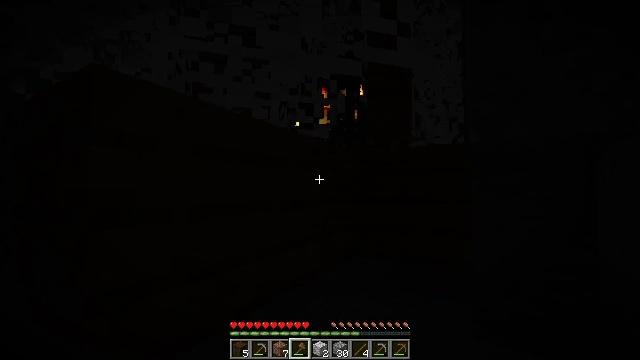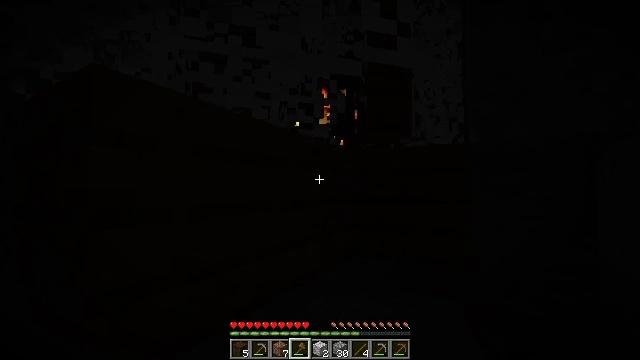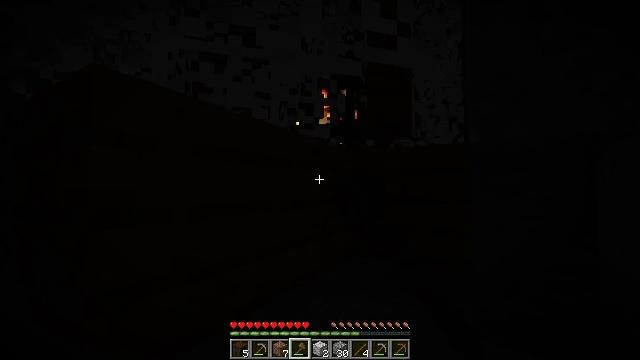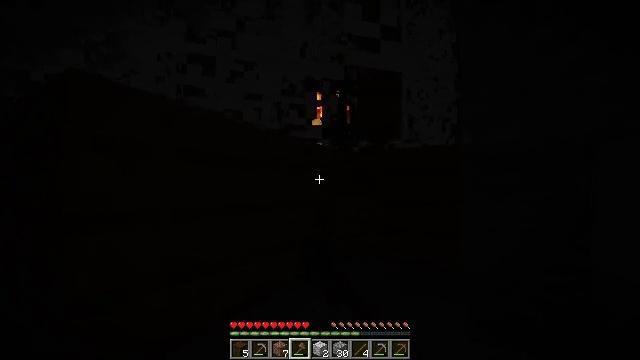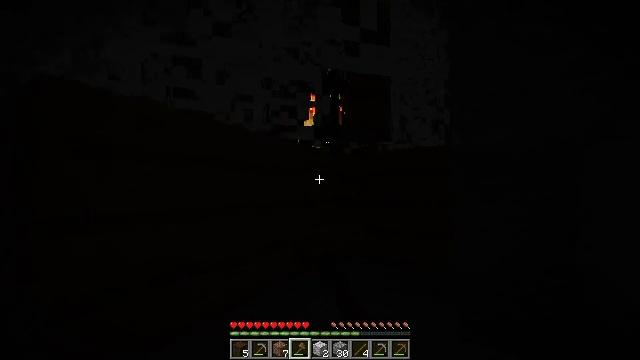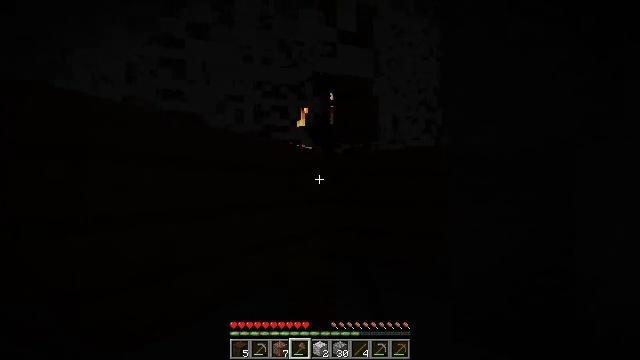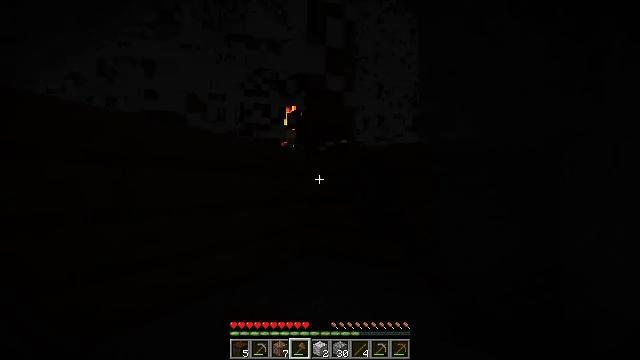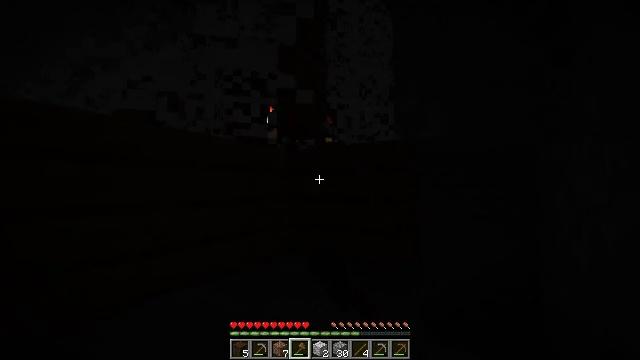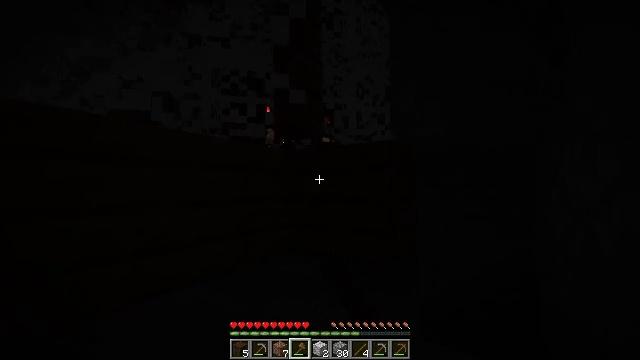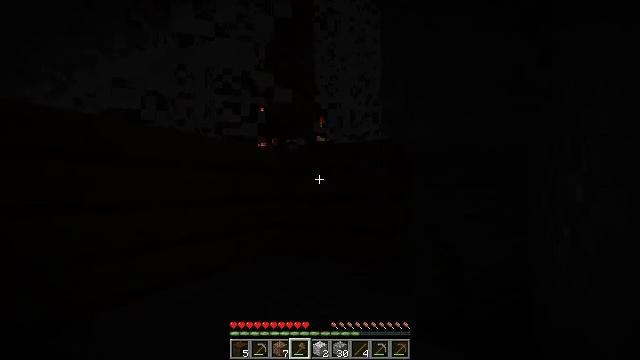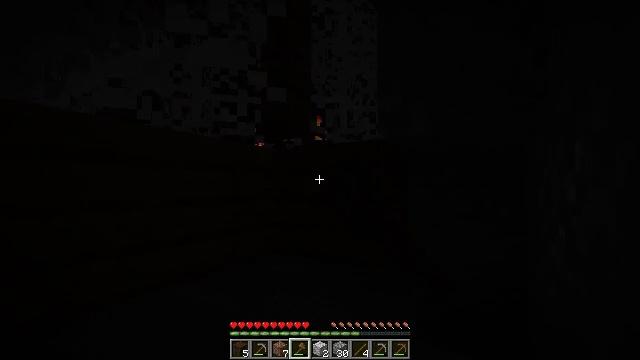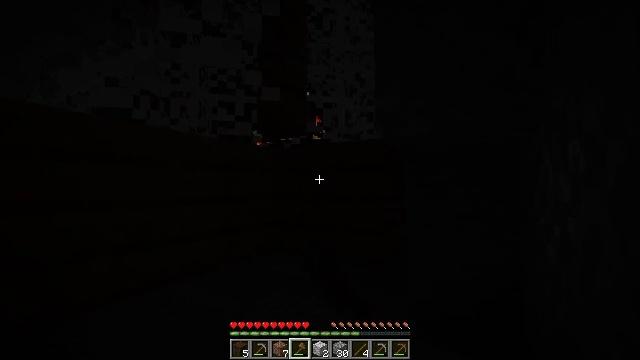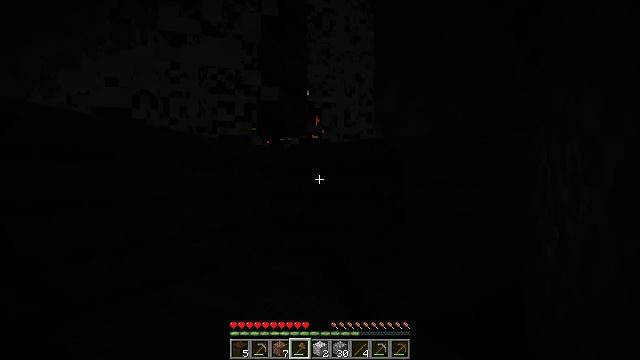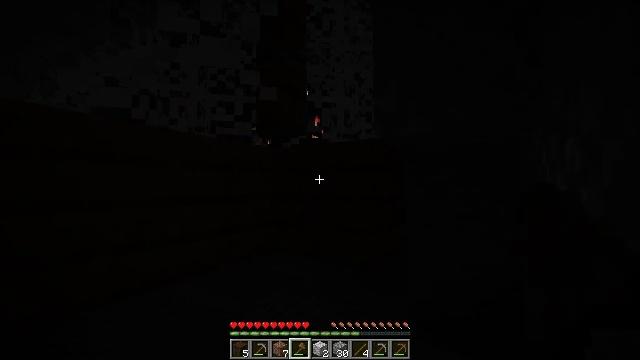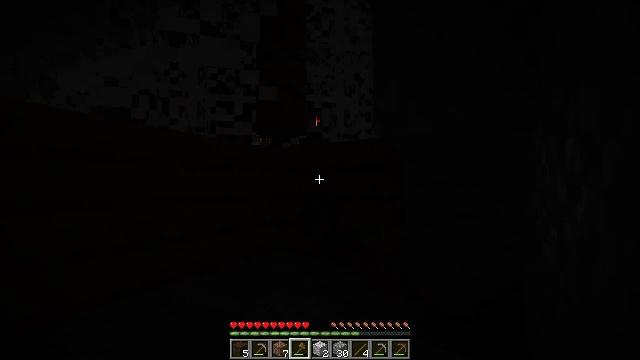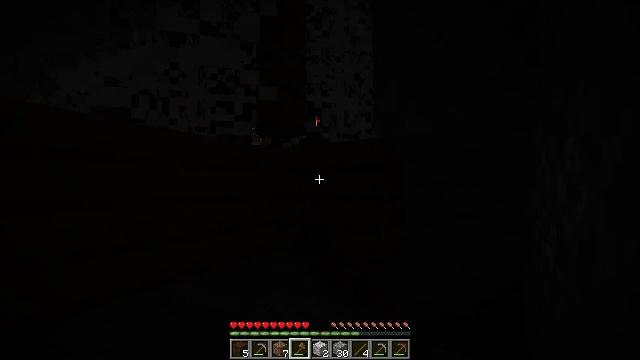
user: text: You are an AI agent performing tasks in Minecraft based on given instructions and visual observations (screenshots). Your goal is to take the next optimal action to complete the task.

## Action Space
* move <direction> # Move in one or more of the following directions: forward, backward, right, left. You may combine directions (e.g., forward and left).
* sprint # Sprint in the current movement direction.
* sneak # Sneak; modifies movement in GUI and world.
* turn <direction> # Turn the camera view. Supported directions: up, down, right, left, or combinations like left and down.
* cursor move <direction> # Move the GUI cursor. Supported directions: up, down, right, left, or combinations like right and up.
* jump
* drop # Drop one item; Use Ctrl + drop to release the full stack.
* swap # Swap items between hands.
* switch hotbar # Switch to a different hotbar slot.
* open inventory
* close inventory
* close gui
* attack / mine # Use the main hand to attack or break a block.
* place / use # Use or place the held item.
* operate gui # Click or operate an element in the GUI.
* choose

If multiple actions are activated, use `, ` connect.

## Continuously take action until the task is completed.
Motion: motion action
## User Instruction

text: Retrieve oak planks from the wooden block.
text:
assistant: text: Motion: attack / mine
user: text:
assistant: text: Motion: attack / mine
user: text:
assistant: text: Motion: move right, attack / mine
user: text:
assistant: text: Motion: move right, attack / mine
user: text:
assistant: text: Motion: move right, attack / mine
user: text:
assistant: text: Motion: move right, turn left, attack / mine
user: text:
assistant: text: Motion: attack / mine
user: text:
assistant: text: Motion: attack / mine
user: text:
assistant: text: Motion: attack / mine
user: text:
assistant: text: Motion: attack / mine
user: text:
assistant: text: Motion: attack / mine
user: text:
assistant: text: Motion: attack / mine
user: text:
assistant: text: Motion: attack / mine
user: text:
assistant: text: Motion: attack / mine
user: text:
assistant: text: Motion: attack / mine
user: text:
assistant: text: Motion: attack / mine
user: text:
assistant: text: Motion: attack / mine
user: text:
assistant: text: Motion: attack / mine
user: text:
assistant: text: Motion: attack / mine
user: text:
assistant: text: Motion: attack / mine
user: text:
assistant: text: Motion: attack / mine
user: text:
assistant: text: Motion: attack / mine
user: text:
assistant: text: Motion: attack / mine
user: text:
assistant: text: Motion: attack / mine
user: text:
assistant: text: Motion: attack / mine
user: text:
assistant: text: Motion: attack / mine
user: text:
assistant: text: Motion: attack / mine
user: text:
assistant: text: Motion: attack / mine
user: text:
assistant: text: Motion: attack / mine
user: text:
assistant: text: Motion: attack / mine